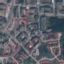
Label: Residential